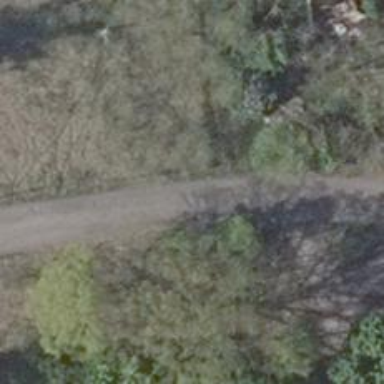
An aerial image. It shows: Residential road with gravel surface. The tracktype is grade2.